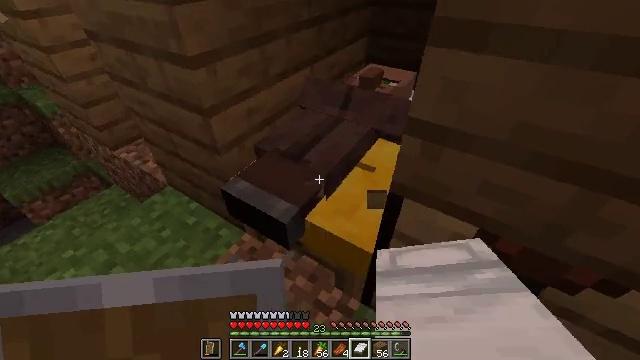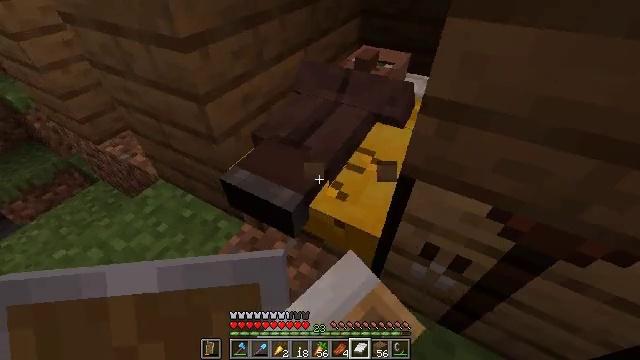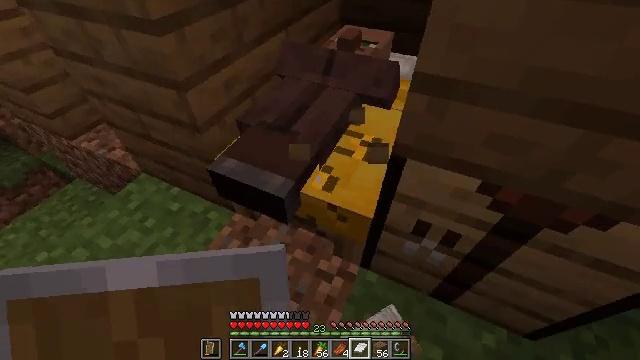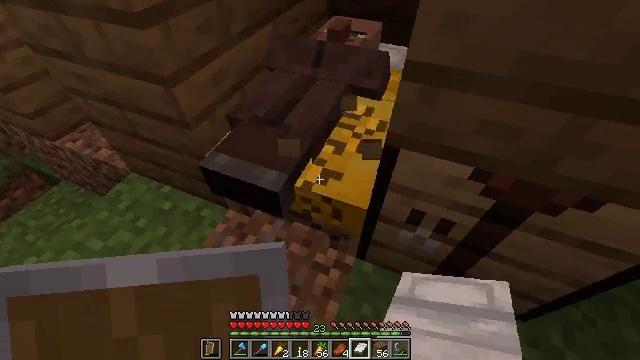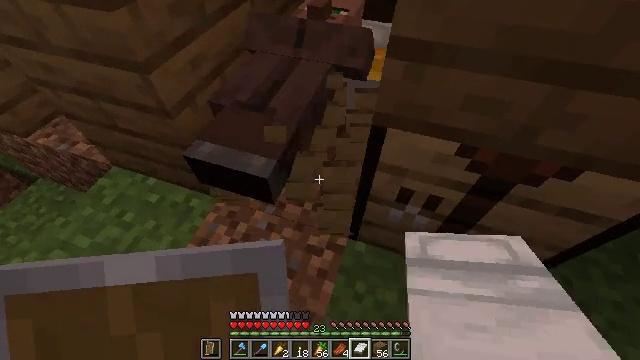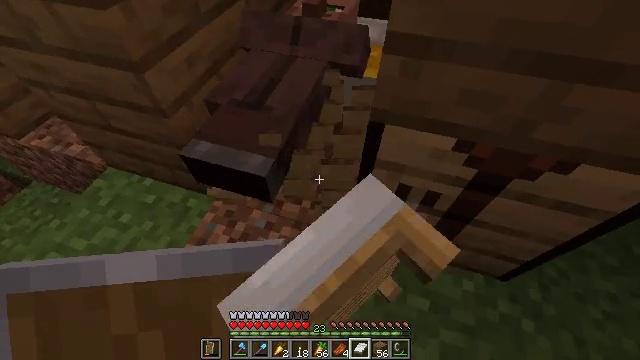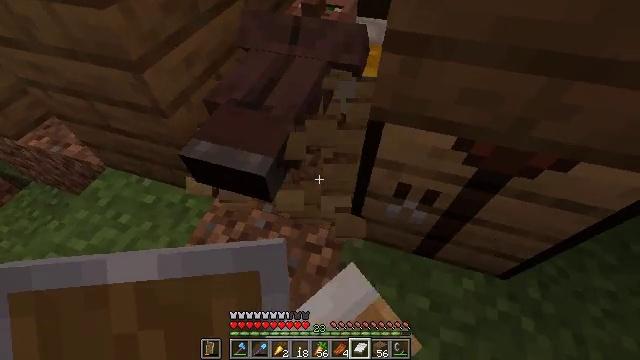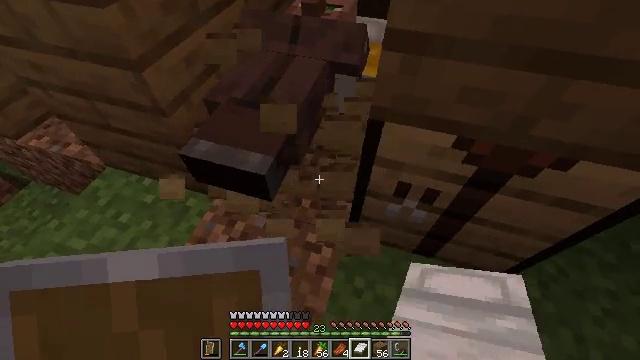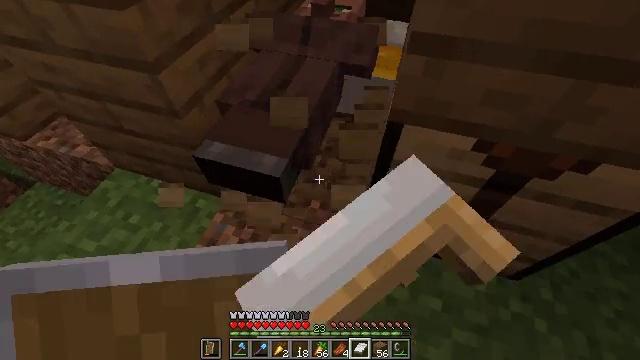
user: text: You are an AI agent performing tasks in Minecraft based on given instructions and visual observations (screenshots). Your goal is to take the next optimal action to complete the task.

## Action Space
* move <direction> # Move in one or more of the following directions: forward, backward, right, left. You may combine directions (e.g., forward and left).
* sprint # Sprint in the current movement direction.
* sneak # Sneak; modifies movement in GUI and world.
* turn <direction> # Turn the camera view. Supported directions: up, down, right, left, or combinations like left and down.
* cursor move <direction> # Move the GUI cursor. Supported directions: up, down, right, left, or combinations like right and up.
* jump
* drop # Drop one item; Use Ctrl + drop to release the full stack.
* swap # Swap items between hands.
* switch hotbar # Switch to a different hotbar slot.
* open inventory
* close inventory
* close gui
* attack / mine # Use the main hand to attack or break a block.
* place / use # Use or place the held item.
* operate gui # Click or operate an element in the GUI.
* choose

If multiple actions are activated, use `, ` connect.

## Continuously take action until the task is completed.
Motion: motion action
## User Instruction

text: Remove the yellow bed.
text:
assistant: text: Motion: turn right and down, attack / mine
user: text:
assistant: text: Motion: turn right and down, attack / mine
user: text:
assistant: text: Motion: turn right and down, attack / mine
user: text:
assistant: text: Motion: turn right and down, attack / mine
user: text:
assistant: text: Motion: turn right, attack / mine
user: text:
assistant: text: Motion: attack / mine
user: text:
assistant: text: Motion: attack / mine
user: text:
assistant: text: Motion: move left, attack / mine
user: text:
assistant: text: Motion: attack / mine